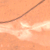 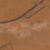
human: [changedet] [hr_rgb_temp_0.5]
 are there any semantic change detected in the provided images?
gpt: No change was made.